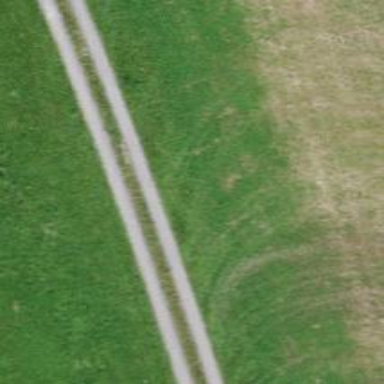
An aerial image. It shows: Unpaved track with grade3 tracktype.